Field crop: maize
Growth stage: 1
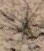
Species: salsola